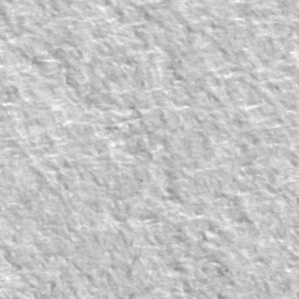
Label: frost